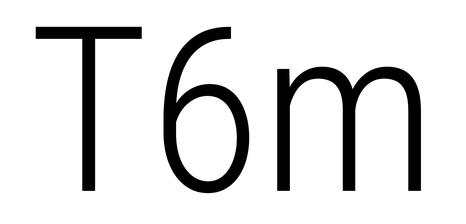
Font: Roboto_Condensed_Light